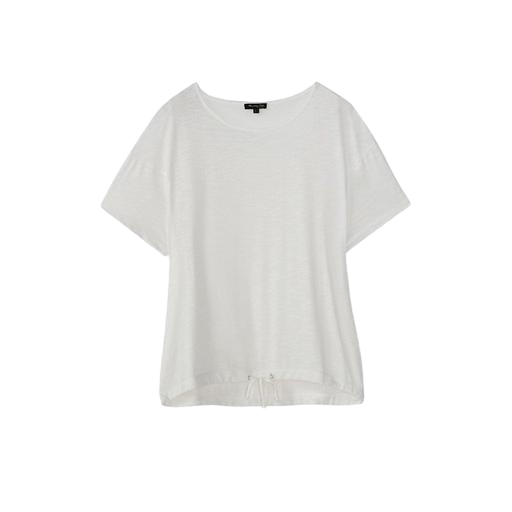
drawstring jersey t-shirt, white side drawstring slub tee, white tai jersey t-shirt, white background